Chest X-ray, AP view. Patient: 28 years old, sex M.
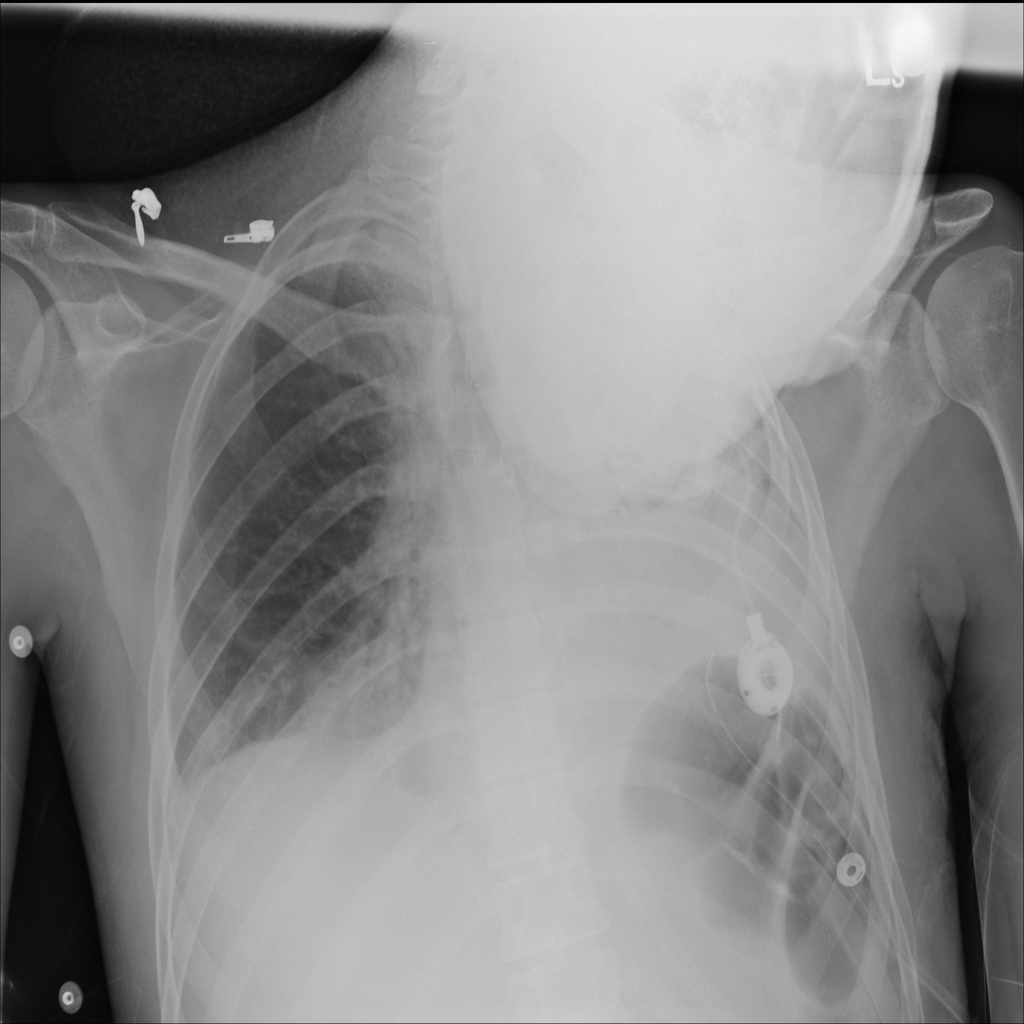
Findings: No Finding